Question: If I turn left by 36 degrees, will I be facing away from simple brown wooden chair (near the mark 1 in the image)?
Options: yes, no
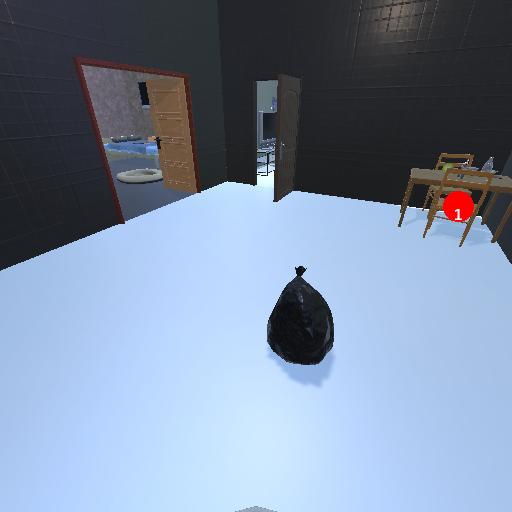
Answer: yes